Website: crate-barrel
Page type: customer-info-address
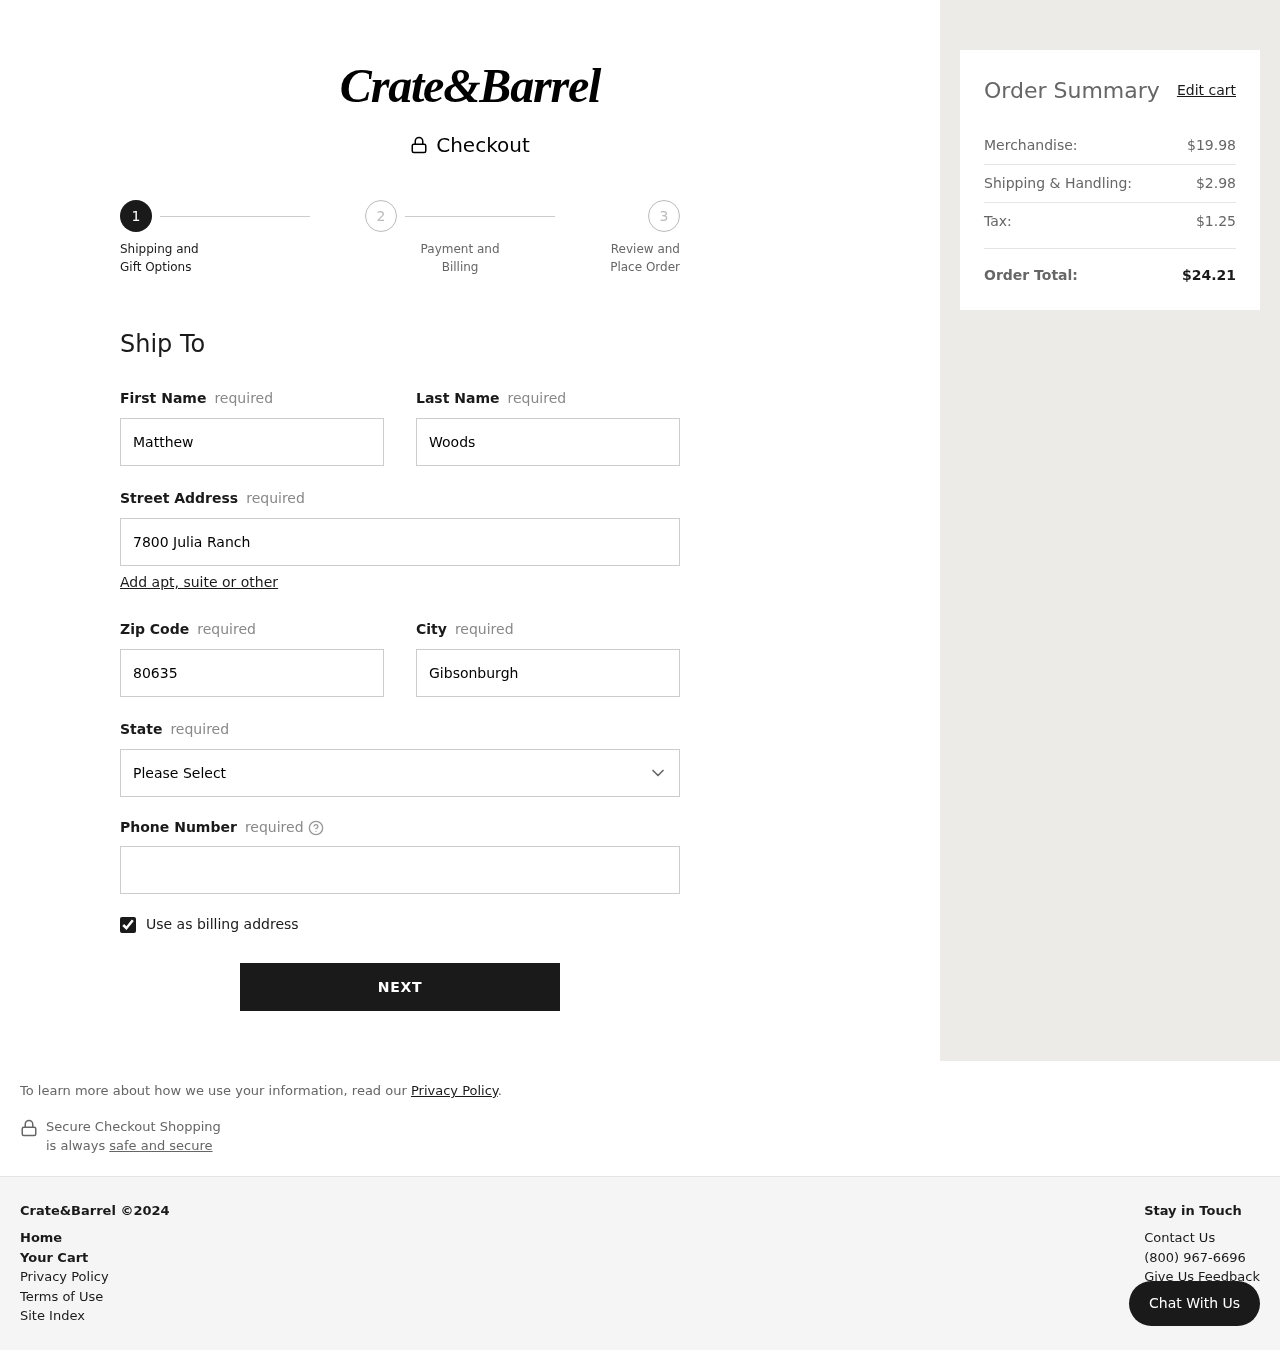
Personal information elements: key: PII_CITY
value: Gibsonburgh
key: PII_FIRSTNAME
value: Matthew
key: PII_LASTNAME
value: Woods
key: PII_PHONE
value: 8668850106
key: PII_POSTCODE
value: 80635
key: PII_STATE
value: Florida
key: PII_STREET
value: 7800 Julia Ranch
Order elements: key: ORDER_SUBTOTAL
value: $19.98
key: ORDER_SHIPPING_COST
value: $2.98
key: ORDER_TAX
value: $1.25
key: ORDER_TOTAL
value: $24.21